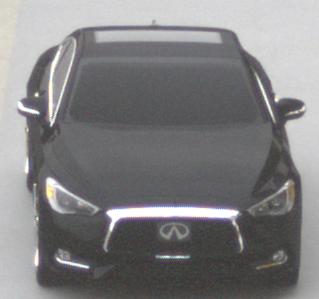
Make: Infiniti
Model: Q60 2.0t
Detailed model: Q60 (V37)
Model produced from: 2016/10
Model produced until: 2018/08
Doors: 2
Color: black
Road condition: dry road
Daytime: morning or afternoon
Contrast: low contrast